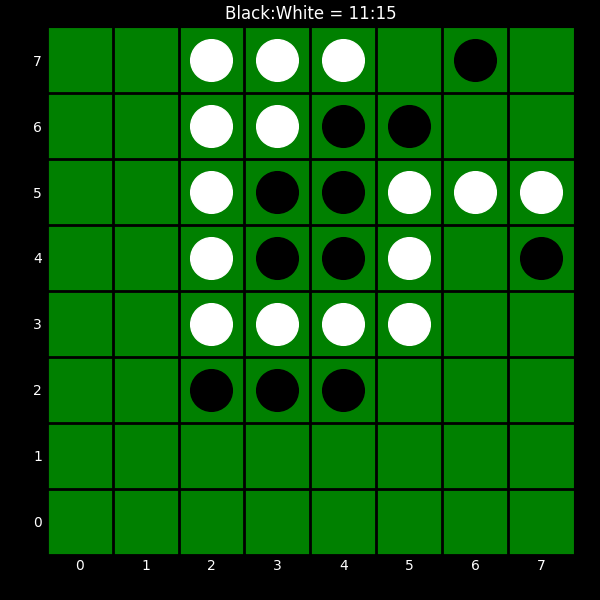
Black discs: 11
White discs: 15